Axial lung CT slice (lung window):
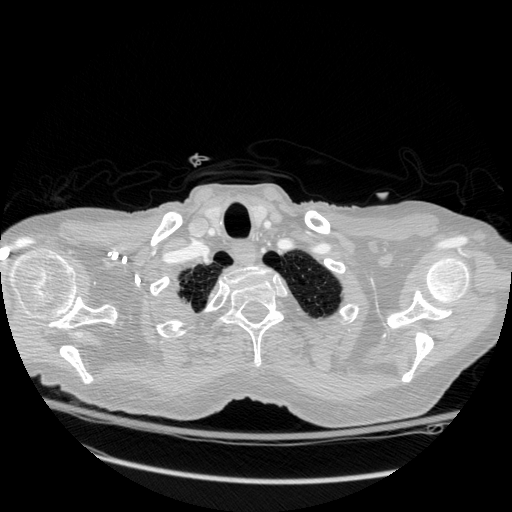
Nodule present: no